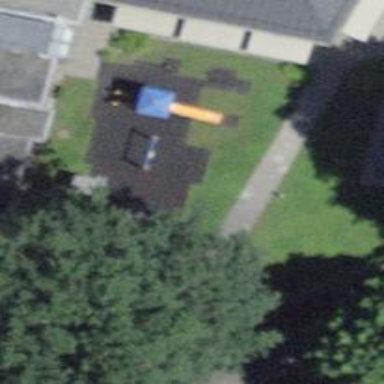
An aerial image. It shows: Playground featuring swings.